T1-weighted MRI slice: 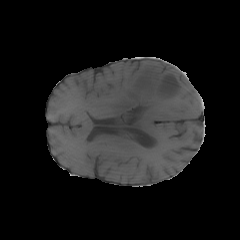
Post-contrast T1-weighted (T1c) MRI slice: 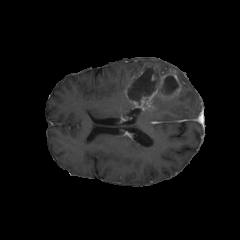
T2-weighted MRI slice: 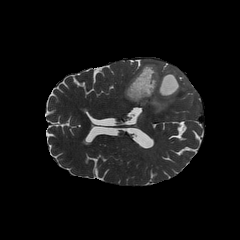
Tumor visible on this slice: yes